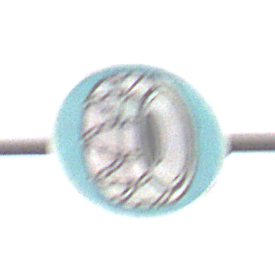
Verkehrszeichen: SchneekettenVorgeschrieben
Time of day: MorningAfternoon
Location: Outdoor (Nature)
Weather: Overcast
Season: NotSpecified
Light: Natural